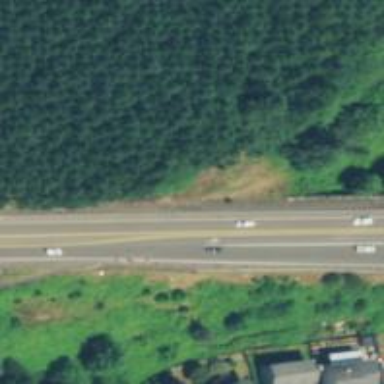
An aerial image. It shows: Trunk highway with sidewalk on the left.